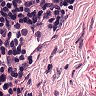
Metastatic tissue present: no